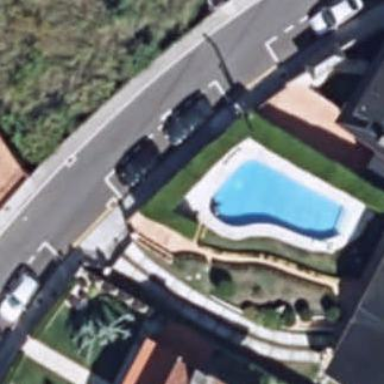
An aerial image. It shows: Swimming pool located in leisure land.